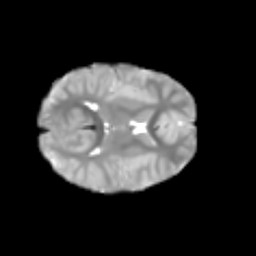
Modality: T2w
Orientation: axial
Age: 7
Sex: male
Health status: healthy